Question: I am building a small app and want to keep a button in the top right corner which calls a modal horizontal flip onto an "about us" page. Currently my code will load onto the page but it loses the top UI Navigation element.
My plan is to change the button function to act as a "back" button once you're on the new view. But I don't know how to make the same top bar "stick" across the entire Storyboard! I know this may be a bit confusing so I've uploaded my <URL>.
If you build & run the project you'll see a top right button with the label text "About". if you click this will perform the transition perfectly, but then on this new view we've totally lost the top bar. If I can provide any more information please let me know - just trying to get this working! as always thanks in advance
just added a screen below of the top button I'm talking about :)

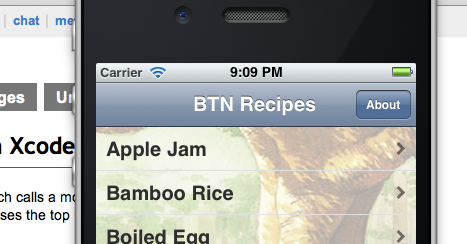
Answer: I didn't look at your code, but if your About button presents your view controller modally you are going to lose the top bar. You could manually add in a toolbar or navbar at the top of your modal About viewController or if you want the navigation bar to stay at the top without doing that you would have to Push the About view controller.